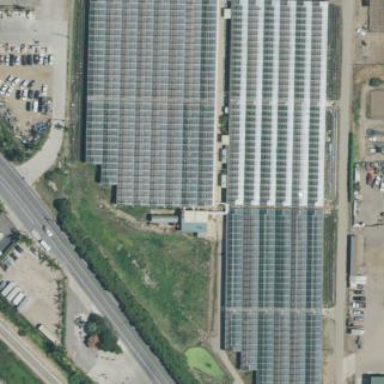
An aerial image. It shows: Greenhouse.